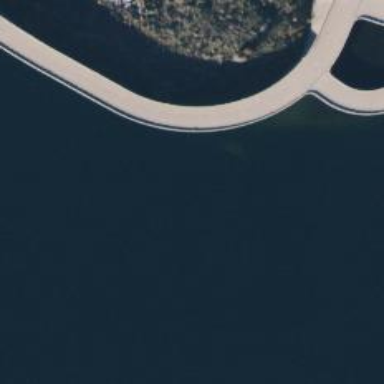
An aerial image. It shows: Dam across waterway.